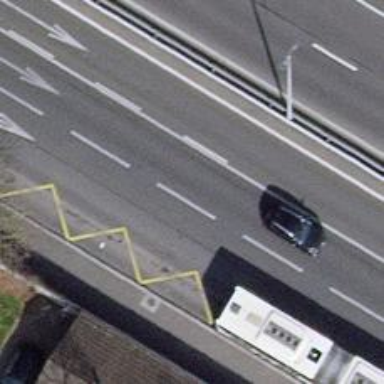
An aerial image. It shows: Public transport stop position.